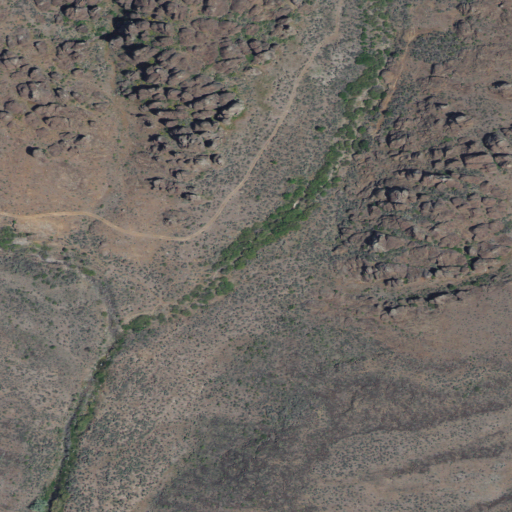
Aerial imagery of valley in Idaho named Rattlesnake Canyon containing only shrub